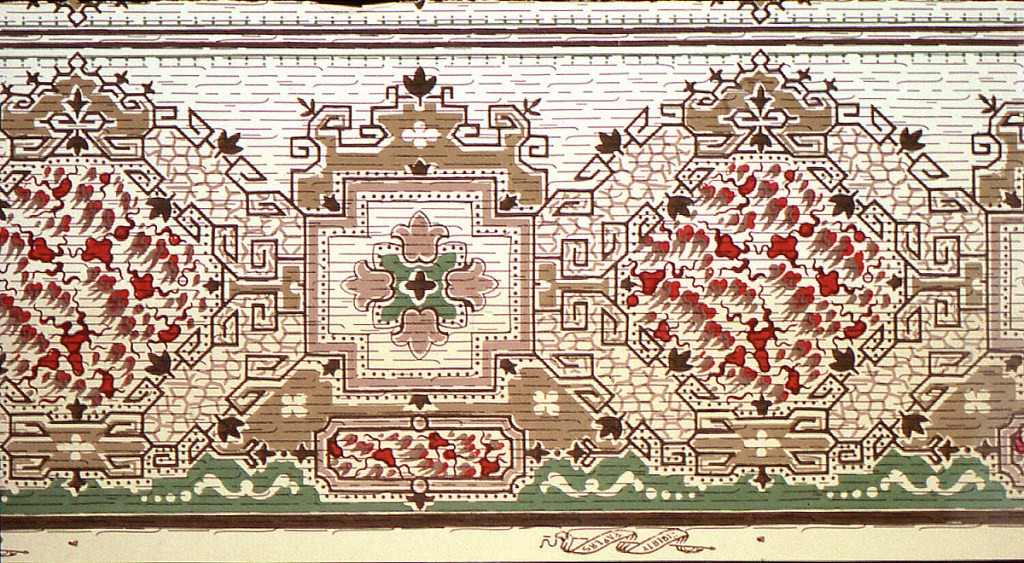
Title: Border - sample
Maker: Liberty Paper & Bag Co.
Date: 1906–08
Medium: Machine-printed paper
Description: Large hexagon motifs defined by geometric line motifs and blurred small shapes in its center. A square motif enclosing four fleur de lis connects the hexagon motifs. Horizontal broken lines run through the border. Printed in brown, mustard, olive, green, red, wine on a cream background.